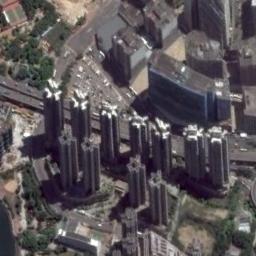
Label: commercial_area